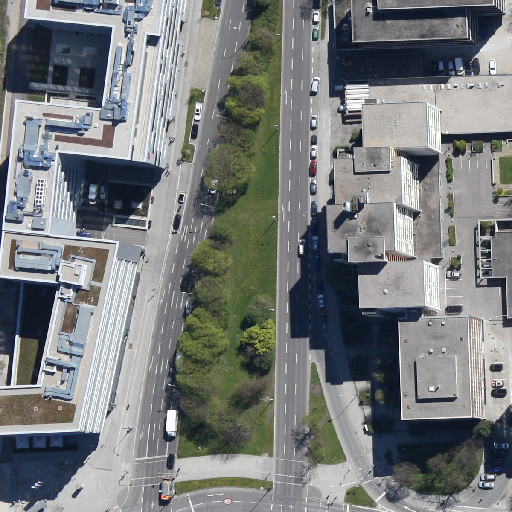
Referring expression: car